Question: ### What I'm trying to do...
I'm toying with D3 to make a compound animation. I have the following final state:

Essentially I want to animation connecting the dots - add the first . Then draw the to the second circle. Once the line is drawn, the second circle is added.
To add some visual appeal, I perform other transitions, such as changing radius for the first and second circle as the line is draw.
### What I've tried...
I can add the circles and draw the line individually, including animations. However, I'm not sure how to proceed with chaining the transitions together to form the compound animation.
I've <URL>'. While this would work to draw the initial objects, end doesn't fire until after the other transitions.
### Questions
- 'each("end", ...)'-
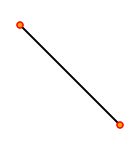
Answer: The transition are easier to chain since d3.v3 without using "end". See the notes <URL>.
For example, look at <URL>:
'''
rect.transition()
.duration(500)
.delay(function(d, i) { return i * 10; })
.attr("x", function(d, i, j) { return x(d.x) + x.rangeBand() / n * j; })
.attr("width", x.rangeBand() / n)
.transition()
.attr("y", function(d) { return y(d.y); })
.attr("height", function(d) { return height - y(d.y); });
'''
That's for transitions on the same element. For different elements, look at <URL>.
'''
// First transition the line & label to the new city.
var t0 = svg.transition().duration(750);
t0.selectAll(".line").attr("d", line);
t0.selectAll(".label").attr("transform", transform).text(city);
// Then transition the y-axis.
y.domain(d3.extent(data, function(d) { return d[city]; }));
var t1 = t0.transition();
t1.selectAll(".line").attr("d", line);
t1.selectAll(".label").attr("transform", transform);
t1.selectAll(".y.axis").call(yAxis);
'''
The transition is attached to the svg element and chained from there.